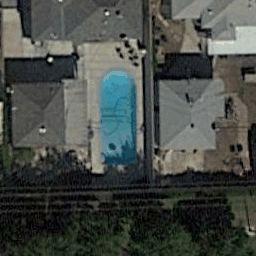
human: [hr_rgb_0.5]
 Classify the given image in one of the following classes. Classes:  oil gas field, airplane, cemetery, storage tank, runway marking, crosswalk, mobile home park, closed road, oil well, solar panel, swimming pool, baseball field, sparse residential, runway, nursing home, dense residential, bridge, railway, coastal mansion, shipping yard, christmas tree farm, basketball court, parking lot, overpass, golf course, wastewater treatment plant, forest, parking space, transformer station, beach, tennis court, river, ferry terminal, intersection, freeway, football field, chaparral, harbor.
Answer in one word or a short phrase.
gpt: swimming pool